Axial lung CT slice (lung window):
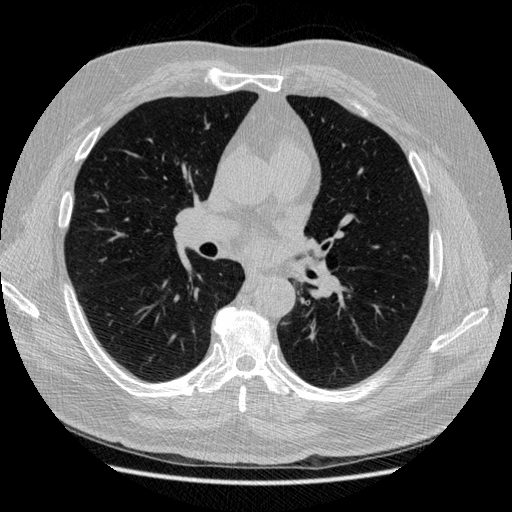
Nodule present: no